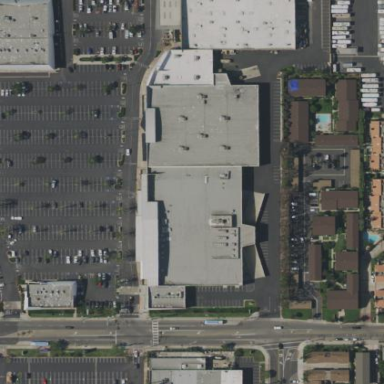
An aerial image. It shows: Retail building housing supermarket.